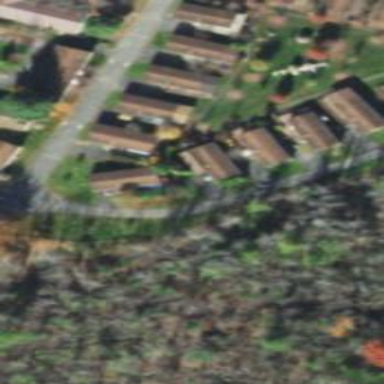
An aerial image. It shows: Residential road.